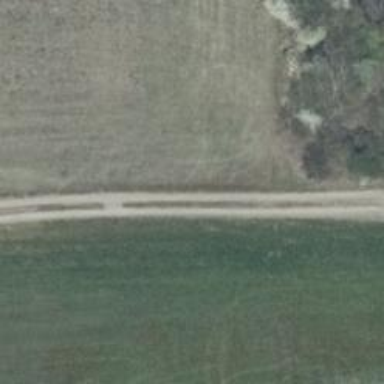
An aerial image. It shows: Sandy track with grade 4 tracktype.